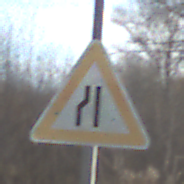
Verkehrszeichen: EinseitigVerengteFahrbahnLinks
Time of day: MorningAfternoon
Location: Outdoor (Nature)
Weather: PartlyCloudy
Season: NotSpecified
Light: Natural